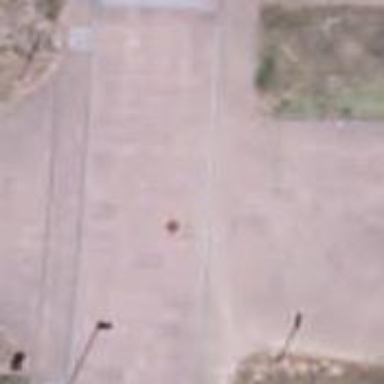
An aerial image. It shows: Pedestrian road.